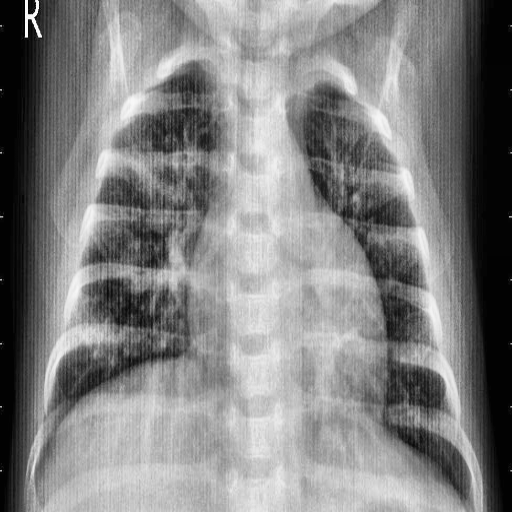
Finding: PNEUMONIA